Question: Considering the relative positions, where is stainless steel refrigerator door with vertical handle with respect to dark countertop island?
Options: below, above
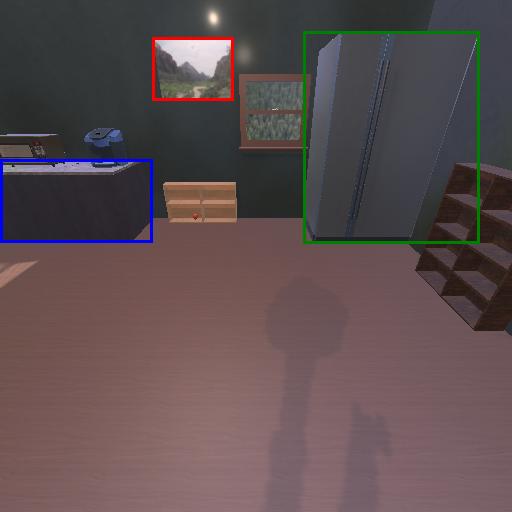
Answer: below